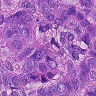
Metastatic tissue present: yes